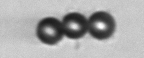
Label: bead